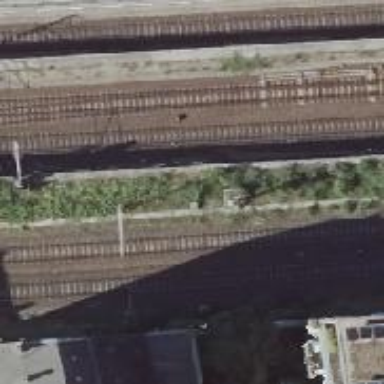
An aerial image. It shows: Railway signal.